Question: Im making a navigation with 'li' but it has a weird bit of whitespace on the left on the navigation, Any ideas how i can get rid of it ?
<URL>
As you can see in the jfiddle, The first blue box has some white space

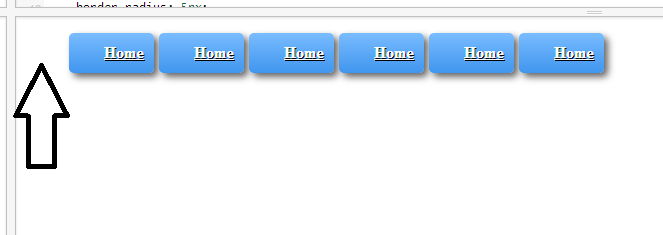
Answer: Just add the following CSS:
'''
#navigation ul {
padding:0;
}
'''
<URL>